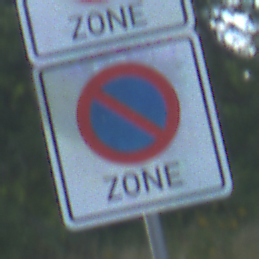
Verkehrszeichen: BeginnEingeschraenktesHalteverbotZone
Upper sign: BeginnZone30
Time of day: MorningAfternoon
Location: Outdoor (Nature)
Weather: PartlyCloudy
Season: NotSpecified
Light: Natural